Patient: sex M, age 42
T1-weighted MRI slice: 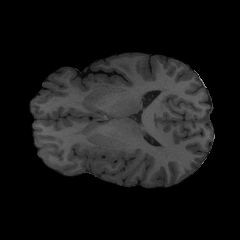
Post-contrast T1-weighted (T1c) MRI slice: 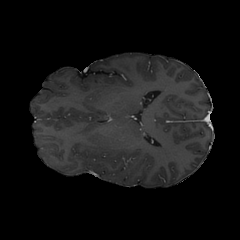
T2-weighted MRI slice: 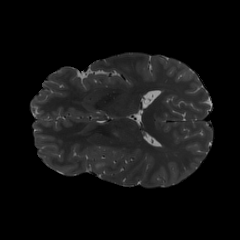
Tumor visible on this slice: yes
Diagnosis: Astrocytoma, IDH-mutant
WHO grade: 3